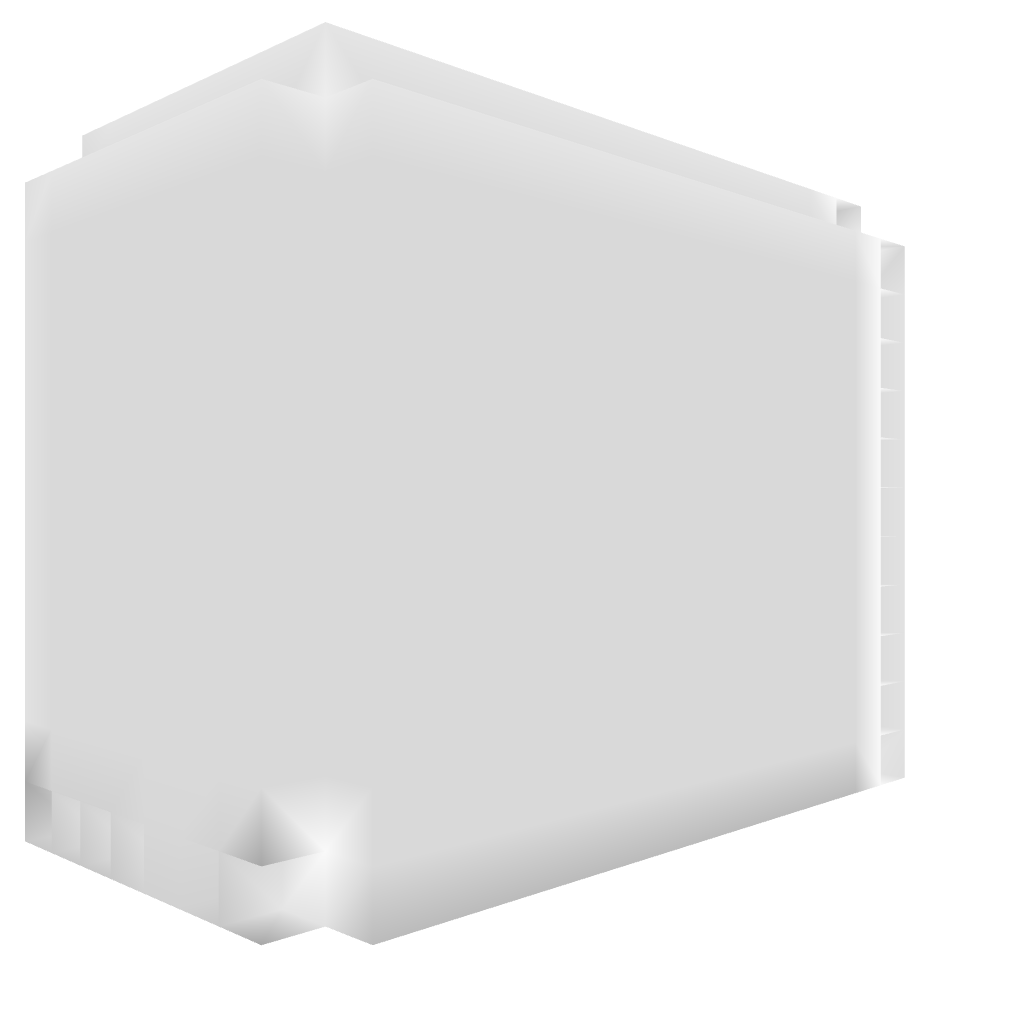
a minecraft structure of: Easy 7-Segment Counter by Chunkie bad low quality